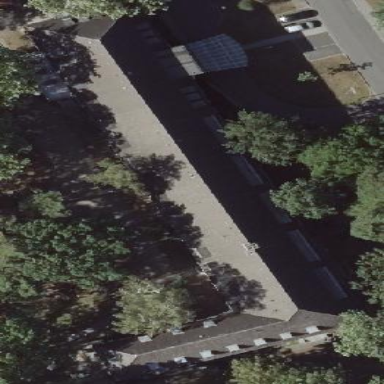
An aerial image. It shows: Office building with hipped roof.